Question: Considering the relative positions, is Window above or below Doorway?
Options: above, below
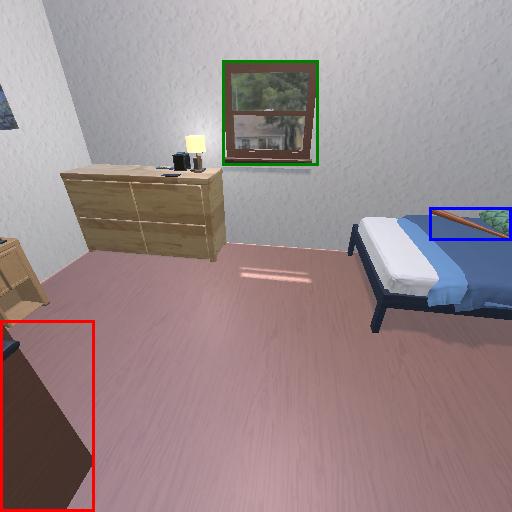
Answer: above